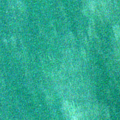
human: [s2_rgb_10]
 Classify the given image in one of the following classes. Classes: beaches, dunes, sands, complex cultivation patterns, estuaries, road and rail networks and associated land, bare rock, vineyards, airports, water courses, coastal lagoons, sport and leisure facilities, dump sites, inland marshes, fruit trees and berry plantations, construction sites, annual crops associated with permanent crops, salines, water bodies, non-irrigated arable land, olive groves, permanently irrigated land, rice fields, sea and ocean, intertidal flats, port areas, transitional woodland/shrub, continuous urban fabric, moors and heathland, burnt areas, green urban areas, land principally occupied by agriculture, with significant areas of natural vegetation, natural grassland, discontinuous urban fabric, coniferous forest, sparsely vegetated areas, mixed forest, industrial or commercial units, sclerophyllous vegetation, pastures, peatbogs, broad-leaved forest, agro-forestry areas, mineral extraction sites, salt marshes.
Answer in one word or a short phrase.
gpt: sea and ocean